Question: Imagine I have the following structure represented in an array:
---

---
The blue cells represent "boundaries" and the red cell represents the structures origin. I have a function that calculates the distances of each interior cell (cells which aren't boundaries) to its closest boundary and to the origin.
Currently I do this with a nested for loop which essentially tests all cell positions to my current position and selects the cell with the smallest distance which is also marked a boundary cell.
For small data-sets this is okay, but when you have a large array of possible points to iterate through this comes painfully slow.
I am looking for a solution which would be faster but trade accuracy. Currently I am able to return the exact closest boundary cell to any given interior cell but I only really need a close approximation of which cell is closest.
Each cell in the array already has the following information:
- - -
Things to note:
- - -
Possible solutions I have thought of (but have otherwise untested):
- -
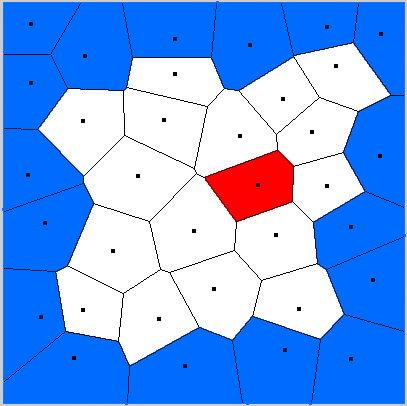
Answer: I am assuming that the cells are irrelevant. Everything just depends on the distinguished points in the cells. Finding the distance to the origin is one calculation and cannot be improved. So your problem reduces to: You have red points and white points (to stick to your color scheme), and you want to find the closest blue point to each white point.
This is a version of <URL>. There is extensive
literature on this problem, as well as variants such as approximate nearest-neighbor search. Here is one paper that could lead you to others:
> Connor, Michael, and Piyush Kumar. "Practical Nearest Neighbor Search in the Plane." . 2010. (<URL>
The bottom line is that with appropriate data structures, you can achieve
O(log n) query time per white point, which is much faster than the naive linear search.